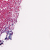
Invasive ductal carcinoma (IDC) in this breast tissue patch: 0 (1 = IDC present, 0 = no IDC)